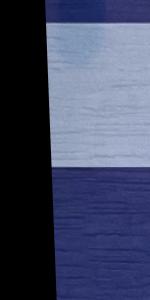
Label: Empty